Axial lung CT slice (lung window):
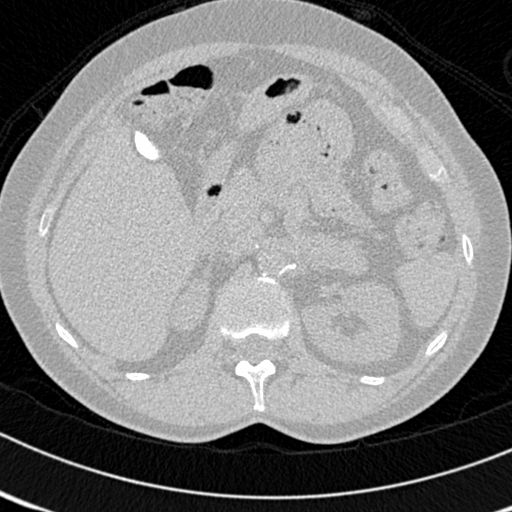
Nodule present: no